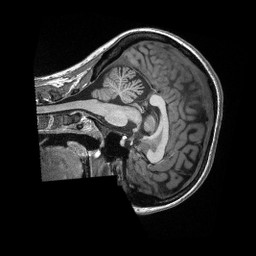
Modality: T1w
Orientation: sagittal
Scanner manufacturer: siemens
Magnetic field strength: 3 T
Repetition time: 2.3 s
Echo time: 0.00308 s